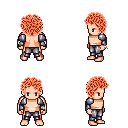
a pixel art fantasy rpg character, male body template, human, light skin, steel arm armor, metal pants, red curly afro hairstyle, bracelets, four views (front, back, left, right), 2x2 character sprite sheet, small pixel art, hard edges, no anti-aliasing